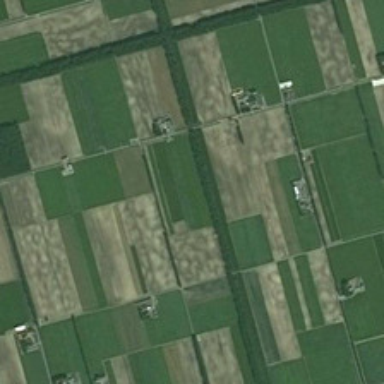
Many pieces of farmlands are together .